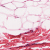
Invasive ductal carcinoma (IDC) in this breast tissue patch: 0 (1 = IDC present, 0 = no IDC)